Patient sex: M
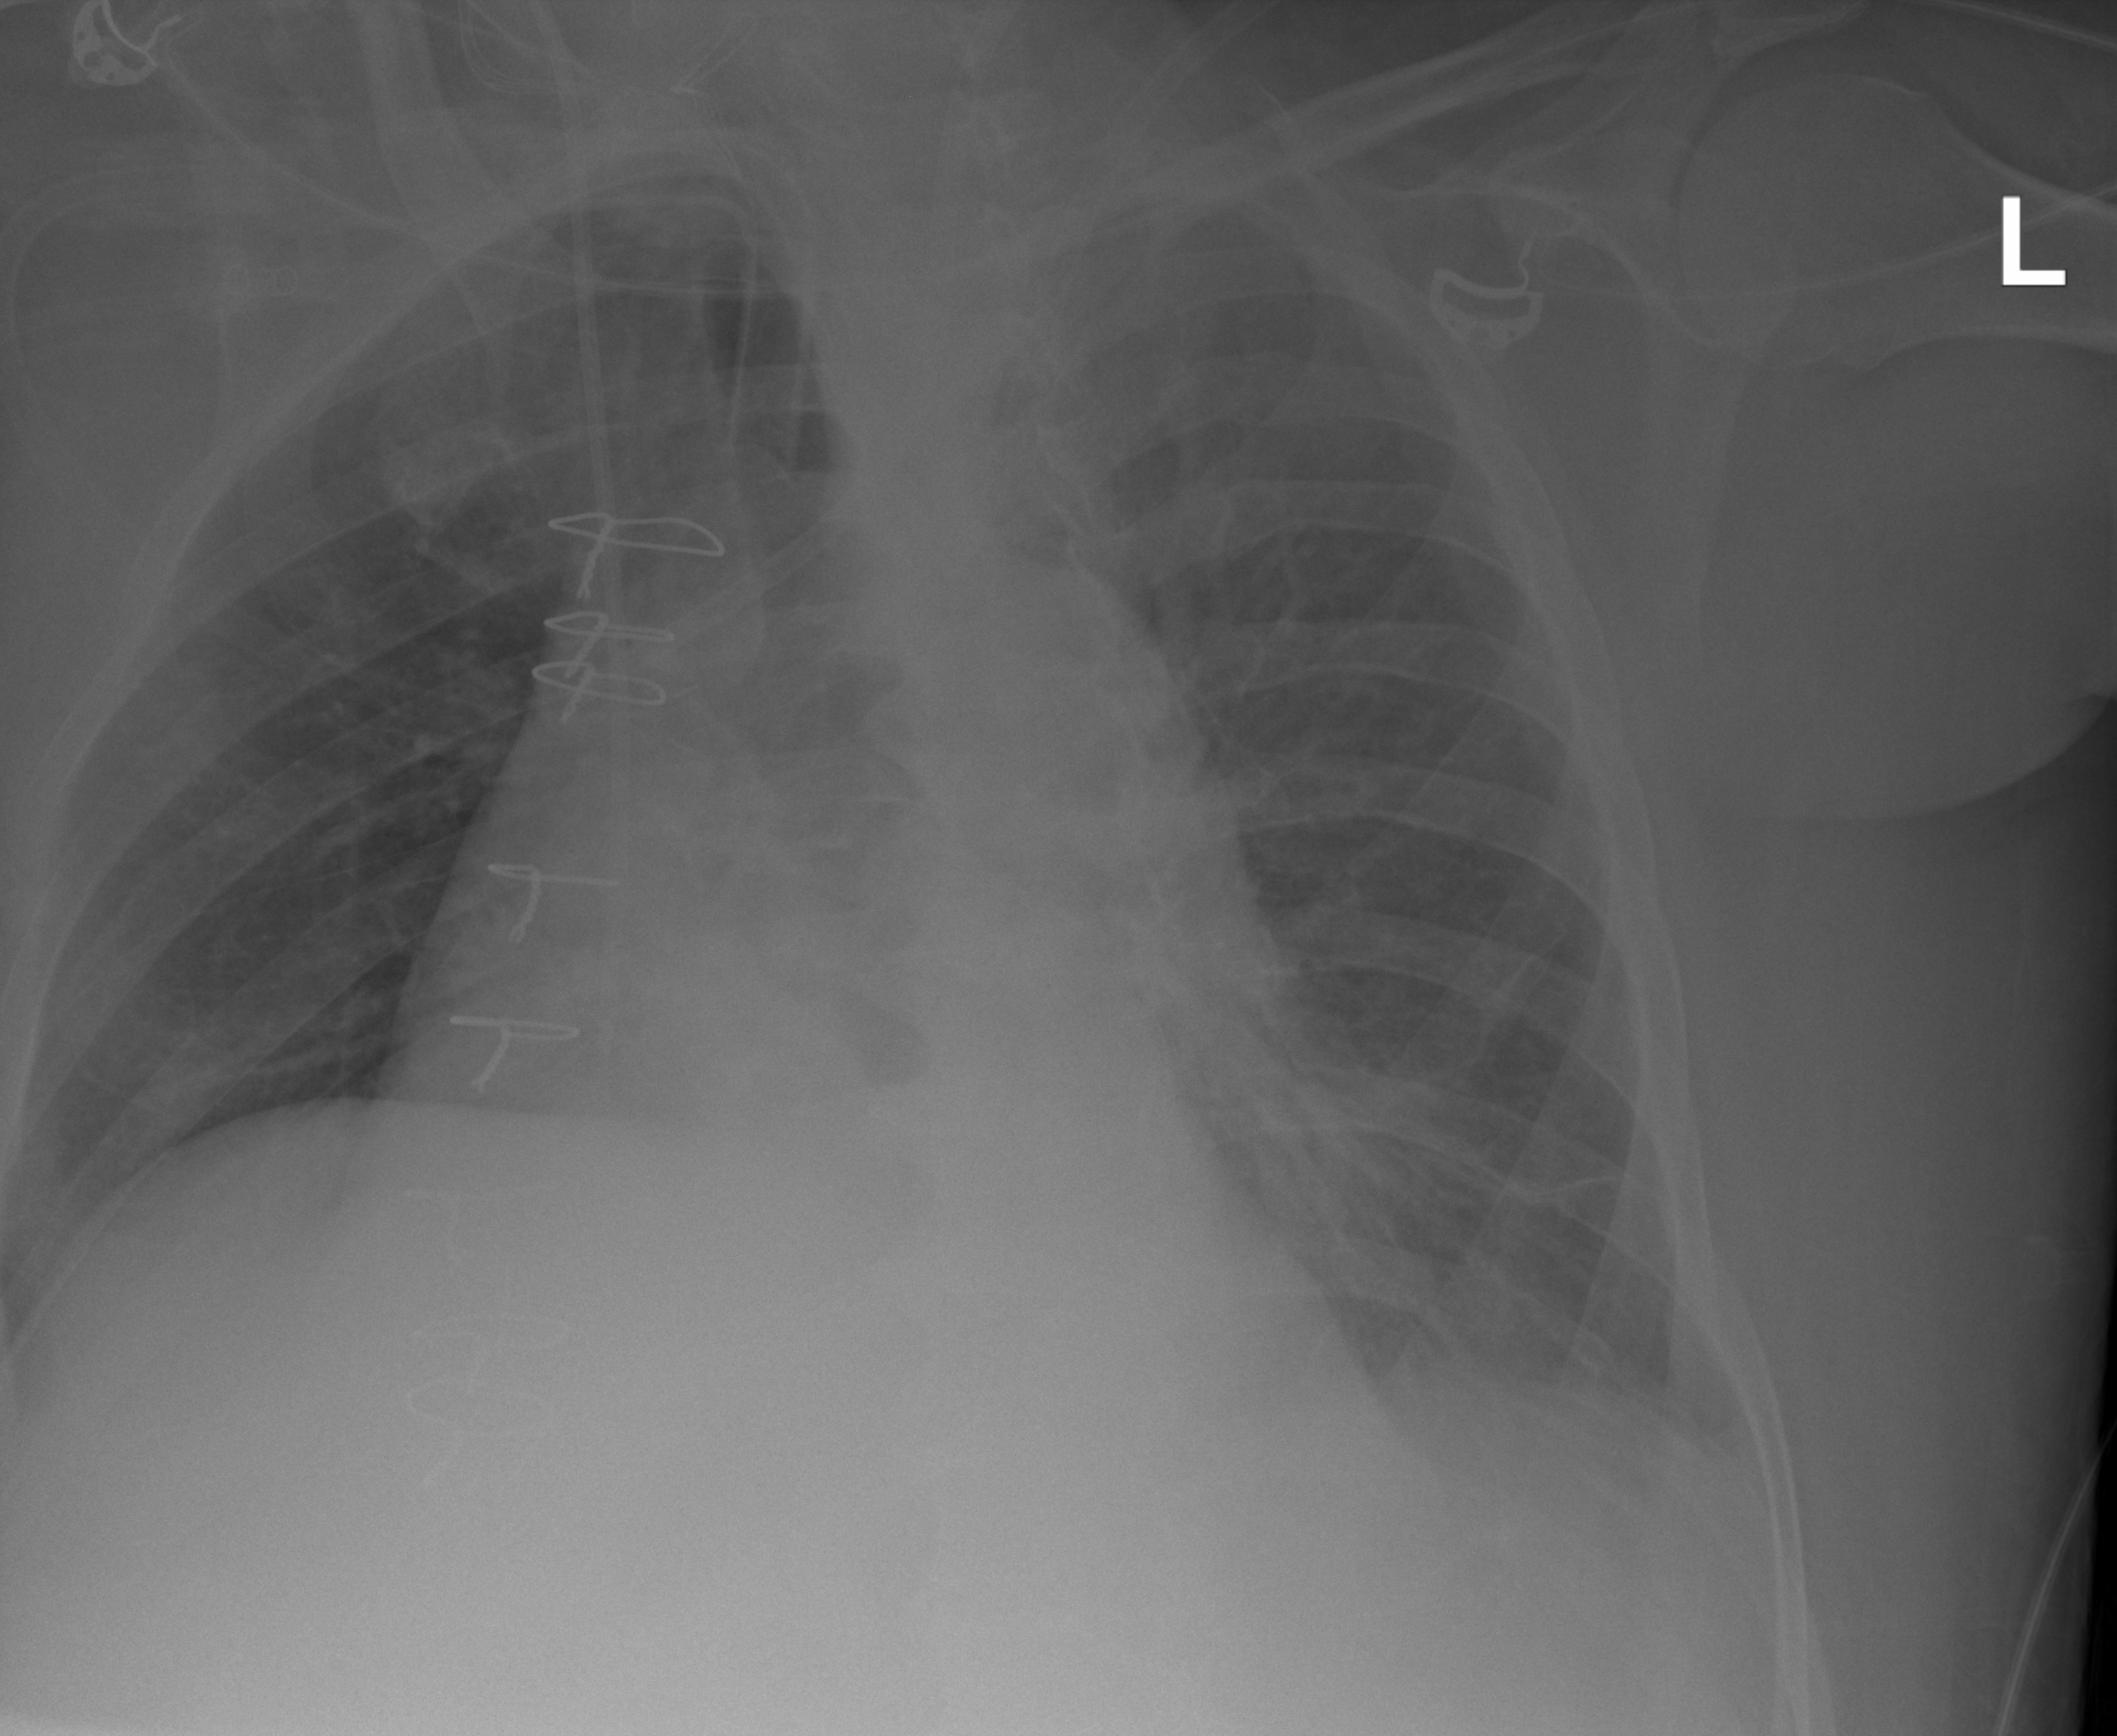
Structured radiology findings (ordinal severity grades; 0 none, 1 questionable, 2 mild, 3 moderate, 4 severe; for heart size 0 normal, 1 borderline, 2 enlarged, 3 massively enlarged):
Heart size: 2
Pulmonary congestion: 1
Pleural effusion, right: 0
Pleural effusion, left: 2
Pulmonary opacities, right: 0
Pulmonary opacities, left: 1
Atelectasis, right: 0
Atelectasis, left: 2